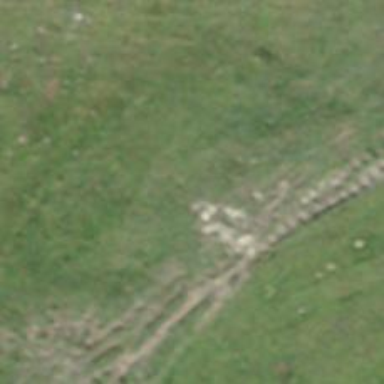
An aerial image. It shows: Path on the ground.